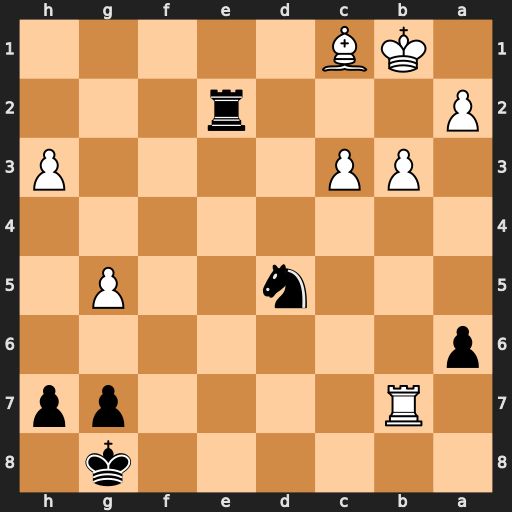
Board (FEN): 6k1/1R4pp/p7/3n2P1/8/1PP4P/P3r3/1KB5
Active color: b
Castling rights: -
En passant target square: -
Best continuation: Nxc3+ Ka1 Rxa2#